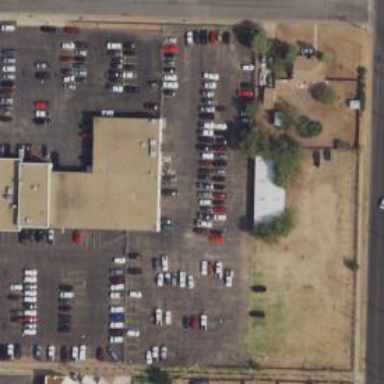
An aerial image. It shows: Car shop building.